Question: I am currently working on an architecture see below. First I'm not sure if this kind of architecture is called an or a architecture or maybe both.
There some input messages are sent from the to . These messages are first validated, then collected and in the end evaluated.
My current approach is to persist the raw messages with all meta information in , the sorted collections in and the evaluations in . This separates the data to the appropriately concerned microservices.
In I only produce the messages which requires.
In I only produce the messages which requires.
But when evaluation the collections all meta information from is required. So how to proceed with this kind?
1. Should I send only the minimum of data to the queue and provide an API?
2. Should I send all data to the queues (forward data for following services)?
3. Should I send all information for the next service to the queue and provide an API?
4. Something else?
Or did I misunderstand the approach "Communicating microservices through Kafka"?
Please feel free to offer criticism!
Thanks for advice!

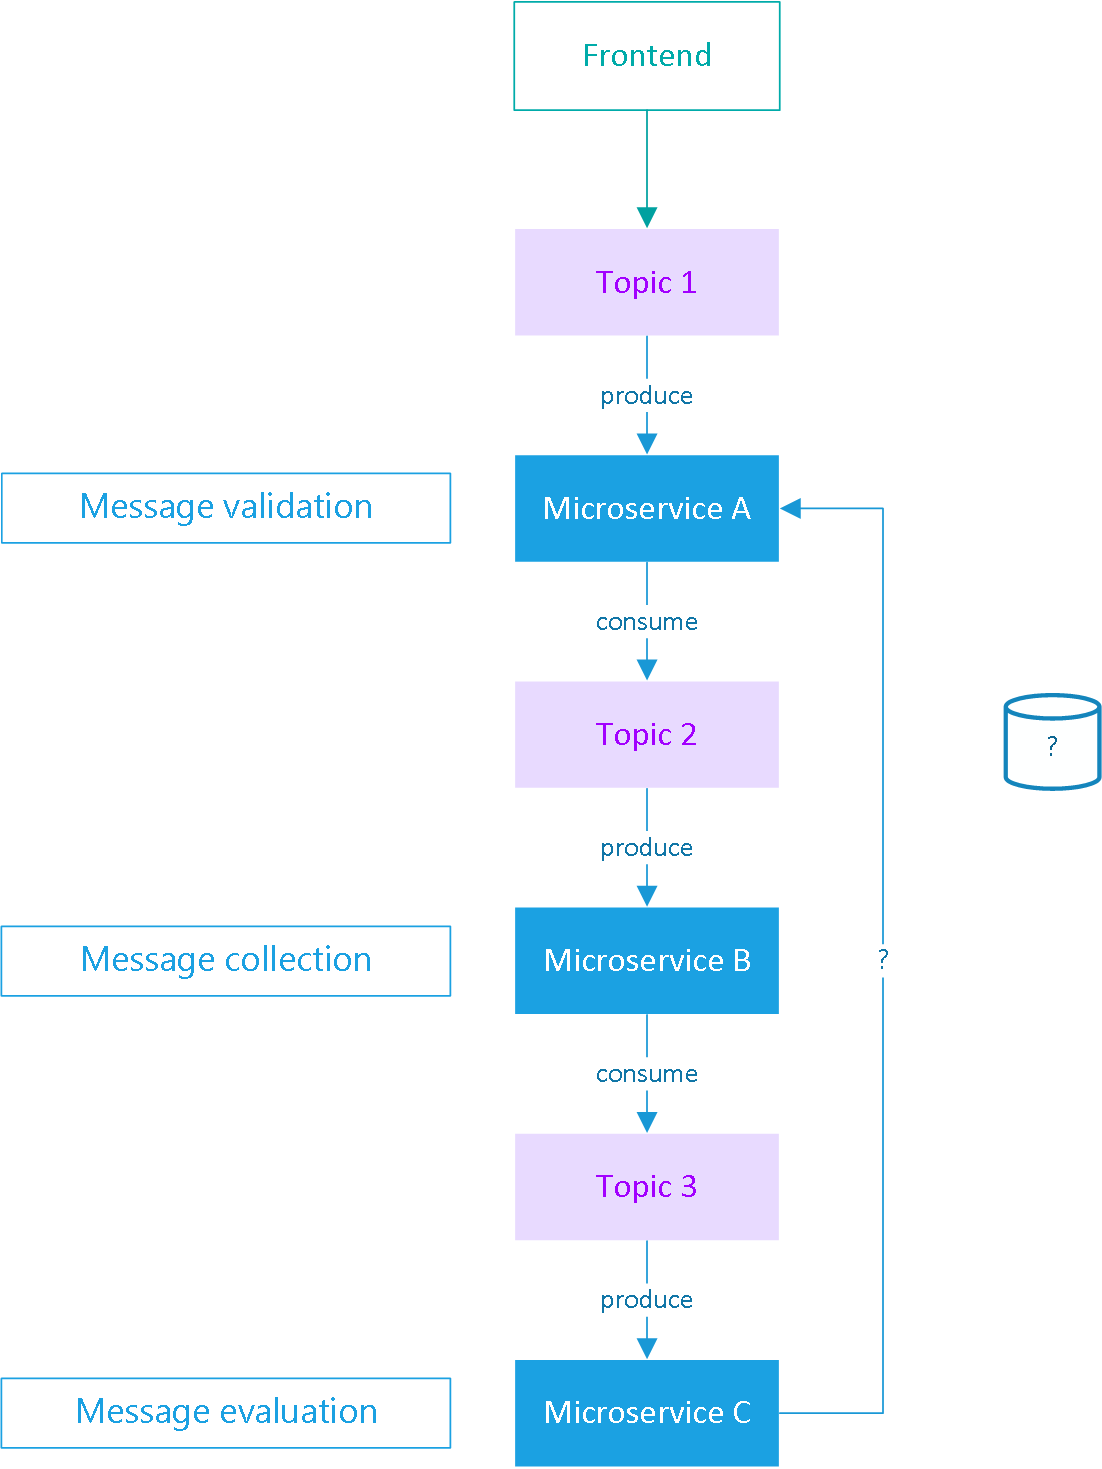
Answer: I believe that this is a message-driven and a data-driven architecture, but this should not be important. What it is more important is that the microservices use Choreography (as opposed to Orchestration). This <URL> could help.
The cleanest architecture would be to put all the data in the messages, in this way the number dependencies is limited to 2. Also, the resilience of the system is increased: if the microservice A is down, the other downstream microservices could continue to work.
Every microservice consume only the part of the message that interests it and ignores the other. This creates a nice and extendable pipeline of stream-like processing. If, however, the message is too big, you should use the Microservice A (or any other microservice) as the reference for more data.